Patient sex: F
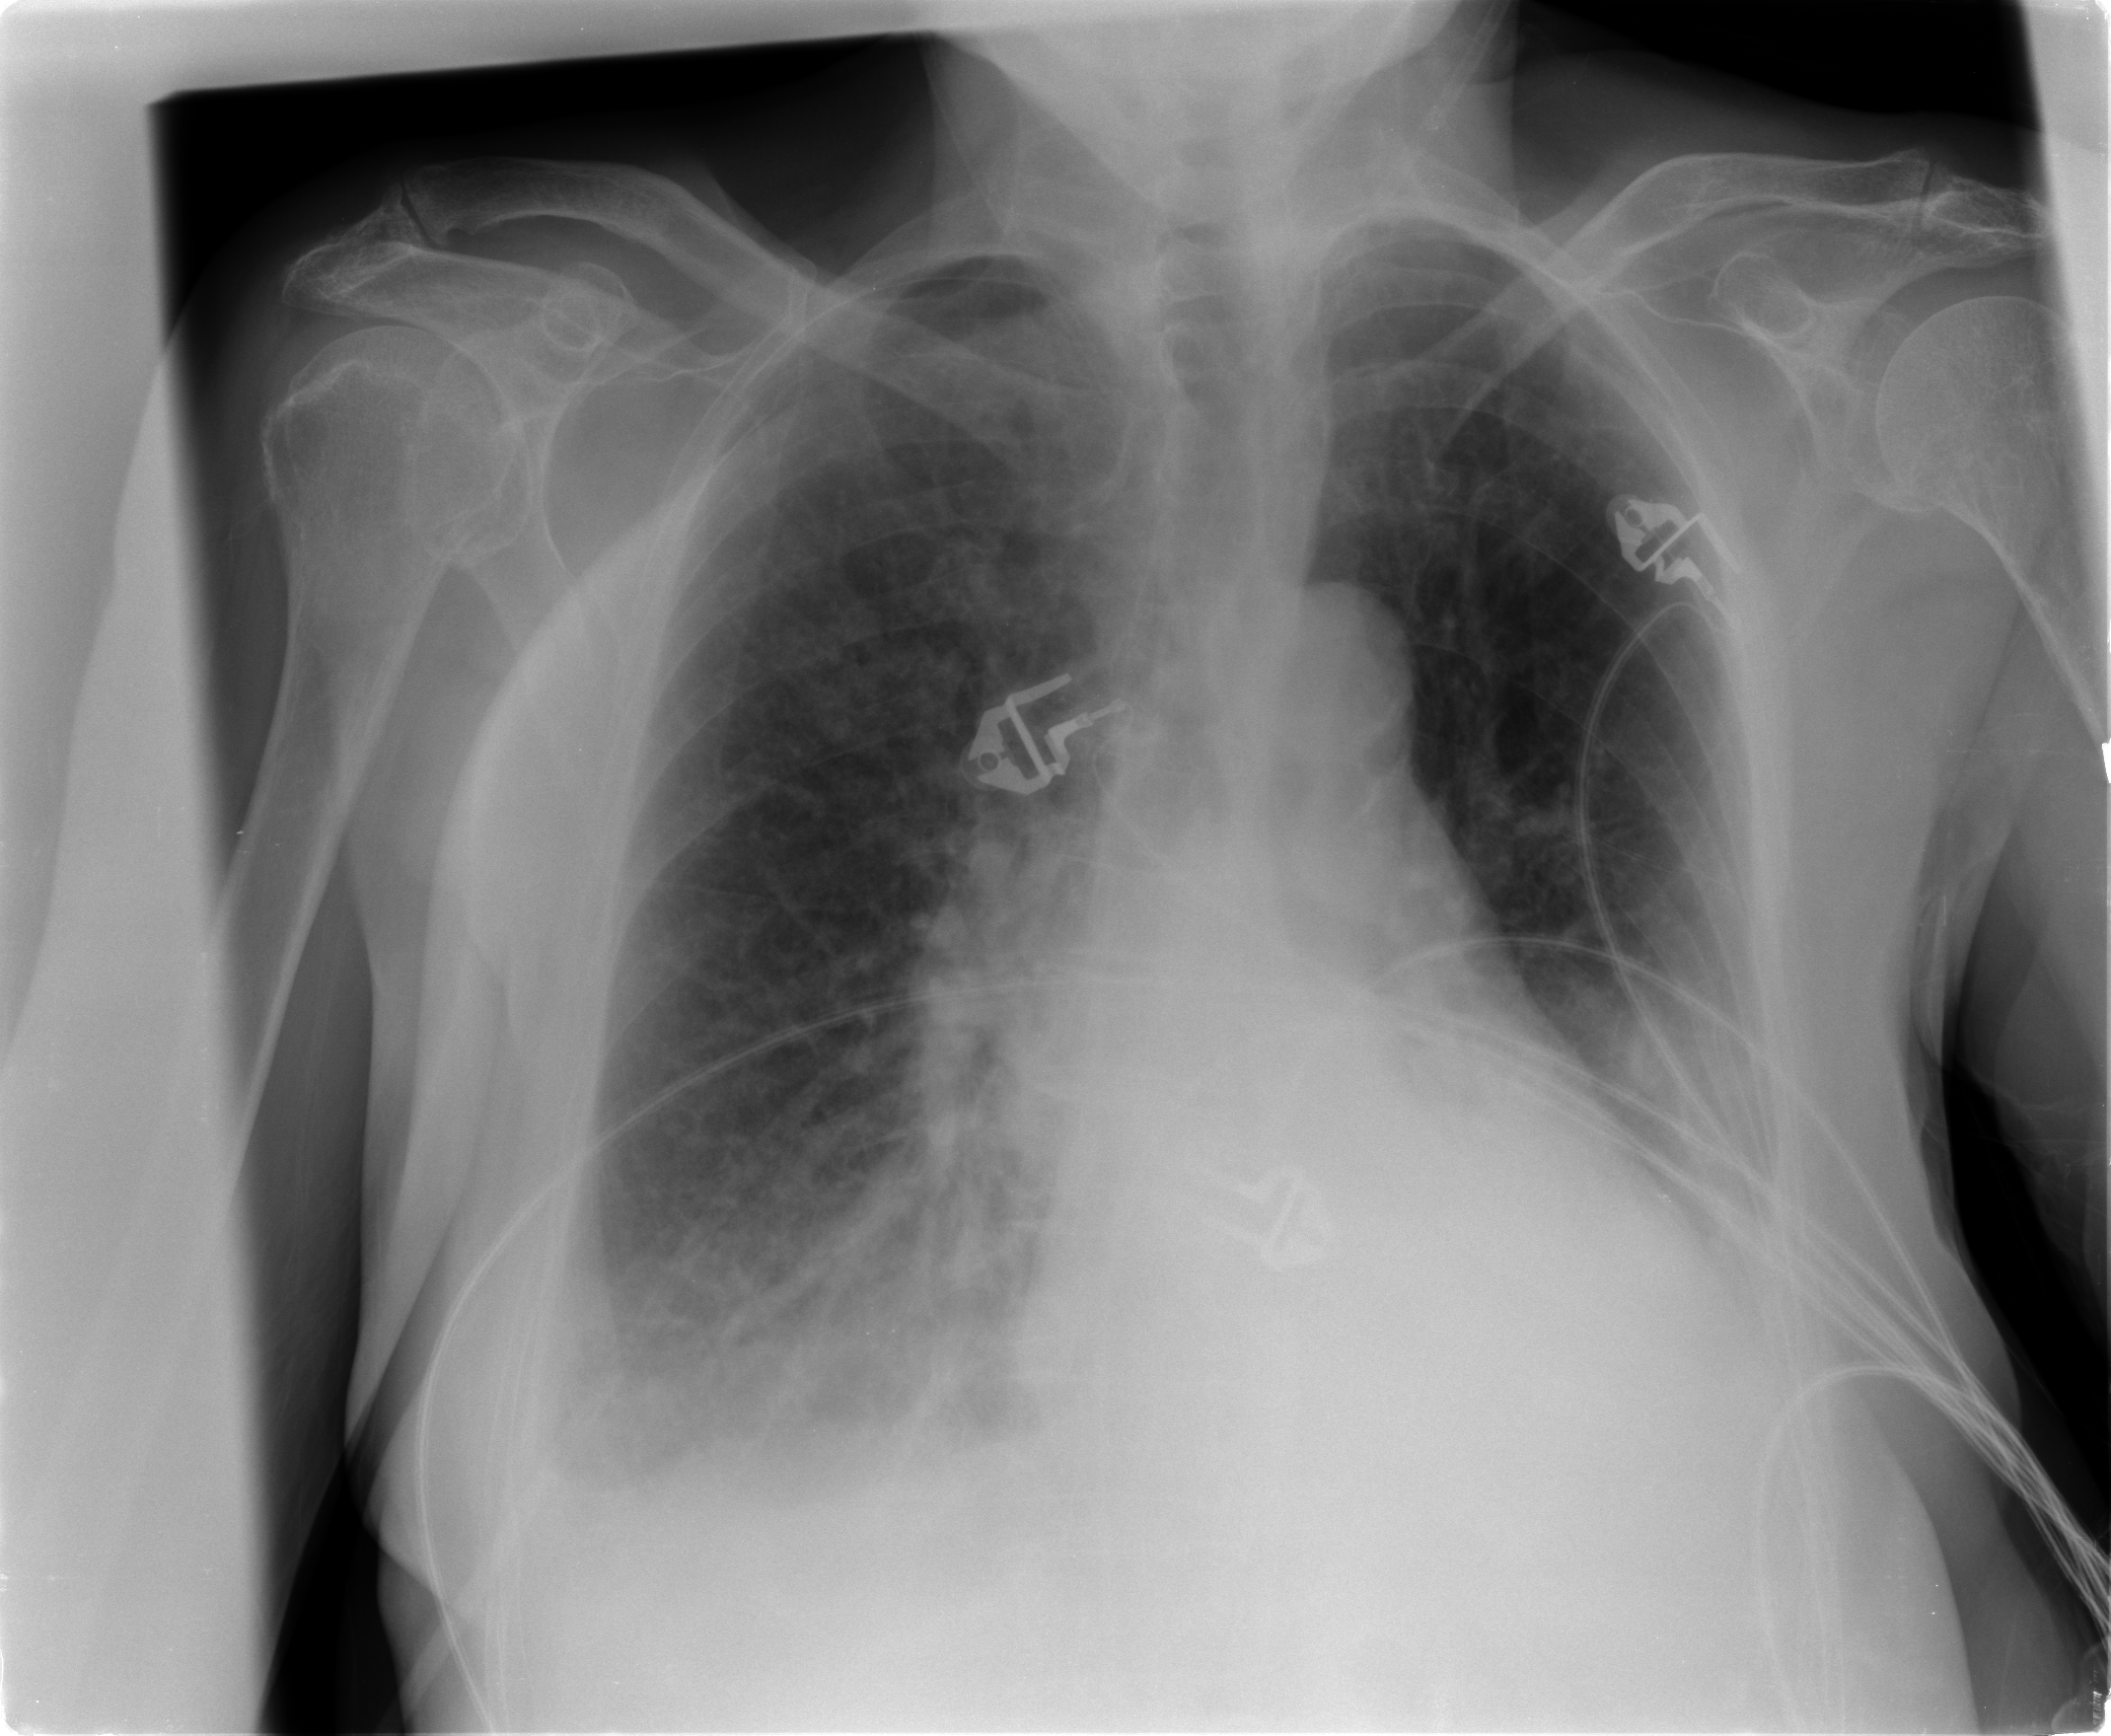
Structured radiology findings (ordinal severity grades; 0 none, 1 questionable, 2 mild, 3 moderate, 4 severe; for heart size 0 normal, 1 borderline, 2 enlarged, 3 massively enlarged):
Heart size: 0
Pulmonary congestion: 1
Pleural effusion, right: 2
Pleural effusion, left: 2
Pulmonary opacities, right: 3
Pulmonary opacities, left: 0
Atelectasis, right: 2
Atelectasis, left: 2